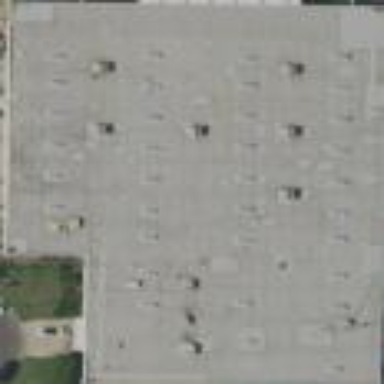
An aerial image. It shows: Commercial building.